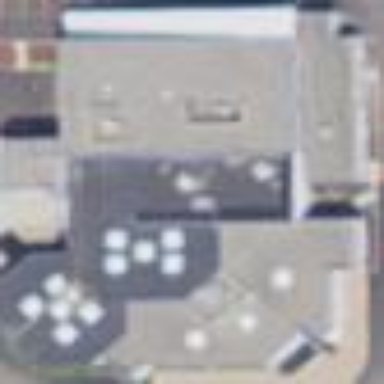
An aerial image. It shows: Commercial building.